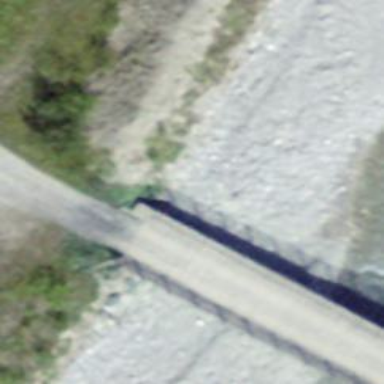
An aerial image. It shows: Gravel track on bridge with grade 2 tracktype.